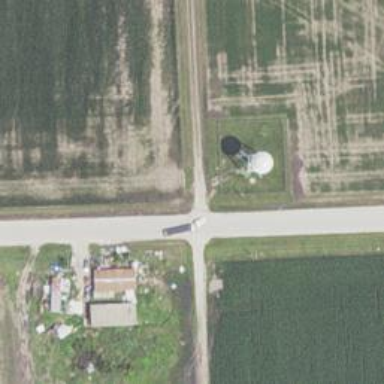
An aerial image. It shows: Water tower that is man-made.